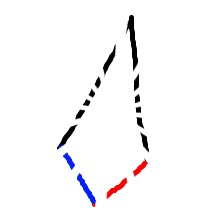
Shape: kite